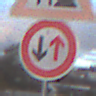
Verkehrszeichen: VorrangDesGegenverkehrs
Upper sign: Arbeitsstelle
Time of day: SunriseSunset
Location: Outdoor (Suburban)
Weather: PartlyCloudy
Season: NotSpecified
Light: Natural